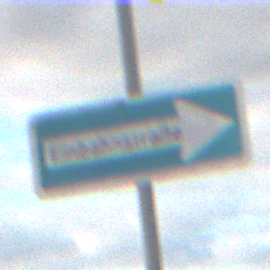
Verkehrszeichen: EinbahnstrasseRechtsweisend
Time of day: SunriseSunset
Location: Outdoor (RoadRail)
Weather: PartlyCloudy
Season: NotSpecified
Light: Natural